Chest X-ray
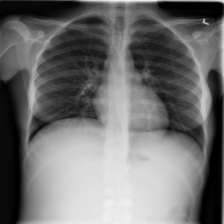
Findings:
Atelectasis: negative
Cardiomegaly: negative
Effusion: negative
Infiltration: negative
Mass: negative
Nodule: negative
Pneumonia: positive
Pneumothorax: negative
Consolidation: negative
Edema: negative
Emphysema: negative
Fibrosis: negative
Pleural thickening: negative
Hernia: negative